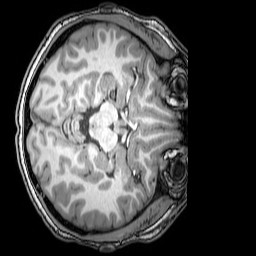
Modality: T1w
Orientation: axial
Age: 19
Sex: male